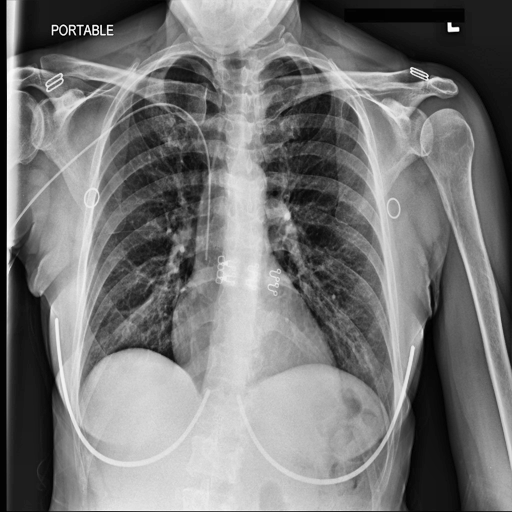
Finding: NORMAL